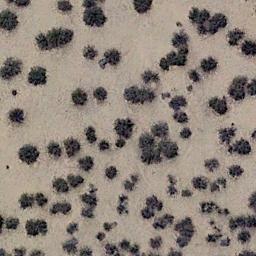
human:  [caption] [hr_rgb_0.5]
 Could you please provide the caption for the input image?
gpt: There are some dry bushes make up the chaparral on the desert .

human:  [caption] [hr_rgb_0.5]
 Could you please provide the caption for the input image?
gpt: There are several trees and some weeds in this desert .

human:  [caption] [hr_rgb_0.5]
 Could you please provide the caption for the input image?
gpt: Some small chaparrals grow in the desert .

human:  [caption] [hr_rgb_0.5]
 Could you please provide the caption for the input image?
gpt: Chaparral is evenly distributed on the sand .

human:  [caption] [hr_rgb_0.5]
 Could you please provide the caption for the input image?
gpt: The chaparral is thinner on the left than on the right .